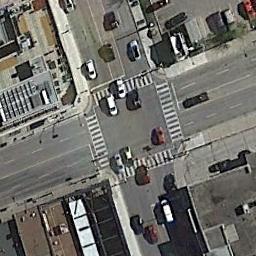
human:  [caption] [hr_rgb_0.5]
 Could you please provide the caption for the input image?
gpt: An intersection with normal traffic located in a commercial area .

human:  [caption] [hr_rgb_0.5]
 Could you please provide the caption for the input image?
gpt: There are many cars at the intersection .

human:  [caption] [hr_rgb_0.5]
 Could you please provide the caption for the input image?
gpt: There are two zebra crossings at the intersection .

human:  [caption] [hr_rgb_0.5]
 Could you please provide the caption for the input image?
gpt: There are many moving and waiting vehicles on the road at the intersection, And there are many buildings around the intersection .

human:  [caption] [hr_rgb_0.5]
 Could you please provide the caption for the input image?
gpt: There are some cars at the intersection .